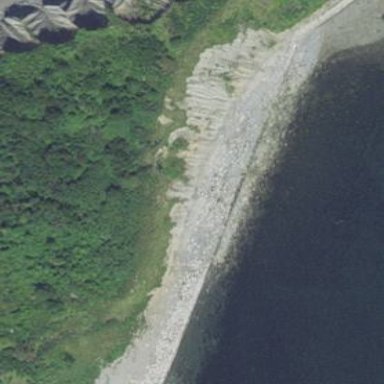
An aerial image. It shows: Beach with gravel surface.